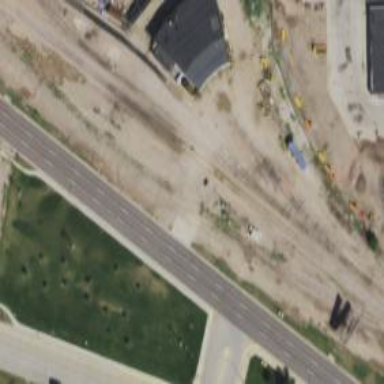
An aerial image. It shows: Railway yard.